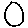
Label: moon